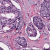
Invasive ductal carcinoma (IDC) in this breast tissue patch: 1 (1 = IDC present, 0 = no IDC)